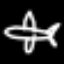
Label: airplane